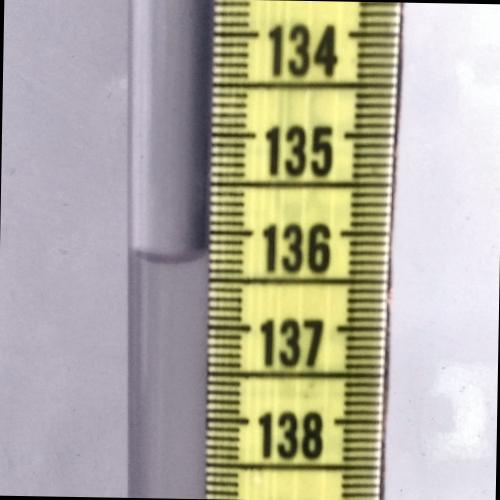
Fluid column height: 136.3 cm